Question: I want to merge two rows and add a column to show the count of similar rows.
I don't want to update the table, I just want this as part of select statement which would further be used in Java. I think it would be more efficient to do this in SQL then doing things after retrieving the records. It would be great if you could give me some idea how to do this in SQL:
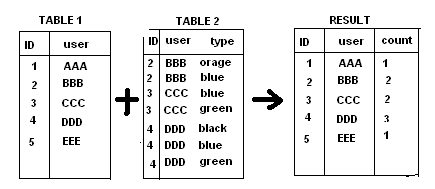
Answer: Something like this?
'''
select tb1.id, tb1.user, count(*)
from Table1 tb1
left join Table2 tb2 on
tb1.user = tb2.user
group by tb1.id, tb1.user
order by tb1.id
'''
Output:
'''
id user count
----------- ---------- -----------
1 A 1
2 B 2
3 C 2
4 D 3
5 E 1
'''